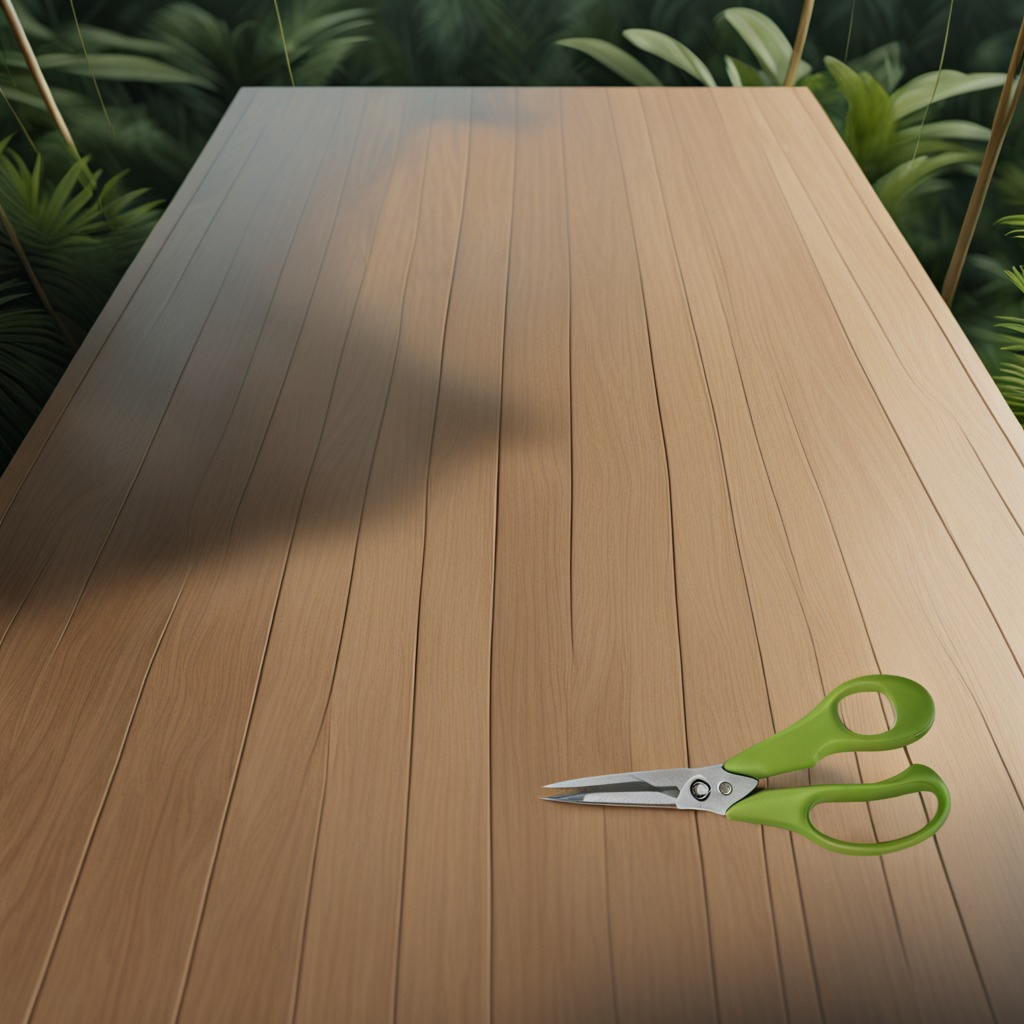
A scissor is lying on a wooden table inside a jungle field workshop tent.